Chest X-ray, PA view. Patient: 43 years old, sex F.
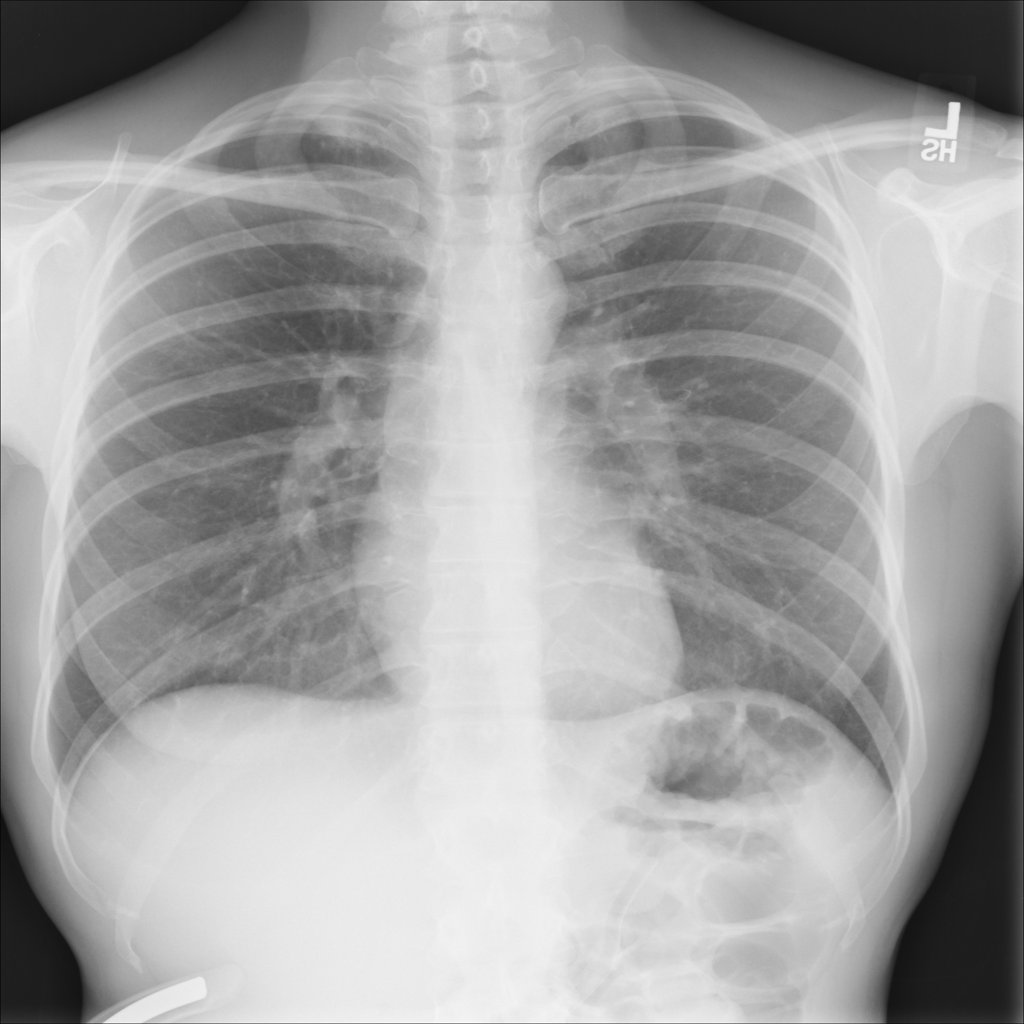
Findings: Nodule, Pleural_Thickening